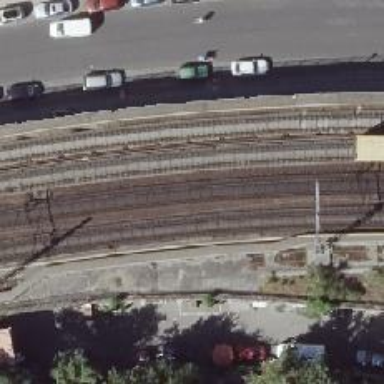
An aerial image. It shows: Viaduct bridge for electrified railway with contact line. The railway uses ballastless track system.